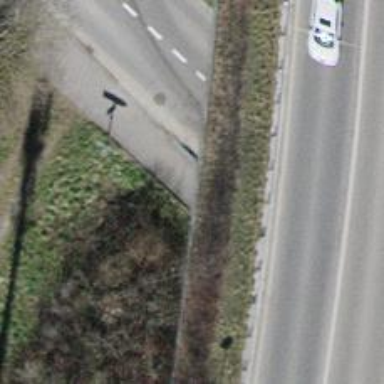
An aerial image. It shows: Tunnel path with asphalt surface.